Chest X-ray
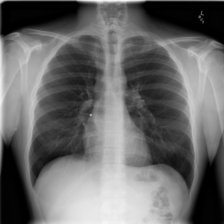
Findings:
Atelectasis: negative
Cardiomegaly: negative
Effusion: negative
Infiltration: negative
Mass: negative
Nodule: negative
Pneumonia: negative
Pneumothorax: negative
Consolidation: negative
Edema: negative
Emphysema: negative
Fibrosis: negative
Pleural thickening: negative
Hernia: negative